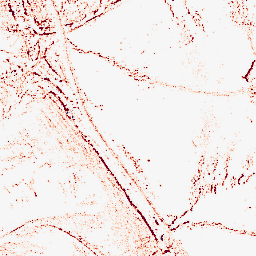
Category: morphological
Decomposition family: morphological_square
Decomposition parameters: operation: opening
size: 3
Upsampling method: sinc_hamming
Upsampling parameters: scale: 2
kernel_size: 16
Upsampling scale: 2